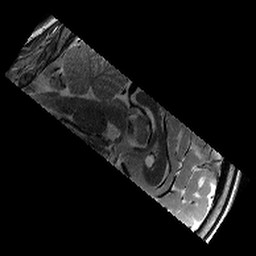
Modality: T2w
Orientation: sagittal
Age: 13
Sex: male
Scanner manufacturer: siemens
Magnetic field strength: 3 T
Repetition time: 8.46 s
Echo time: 0.067 s